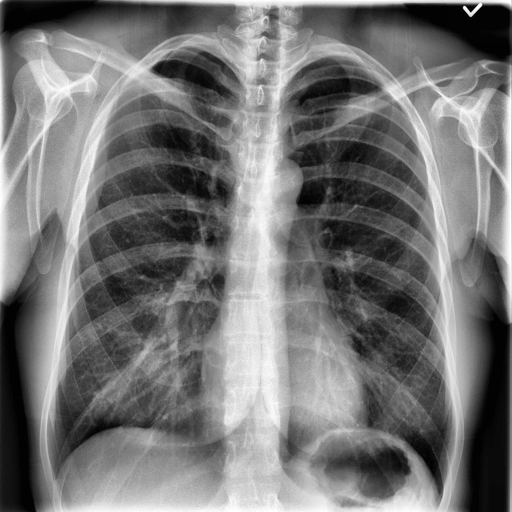
Finding: NORMAL